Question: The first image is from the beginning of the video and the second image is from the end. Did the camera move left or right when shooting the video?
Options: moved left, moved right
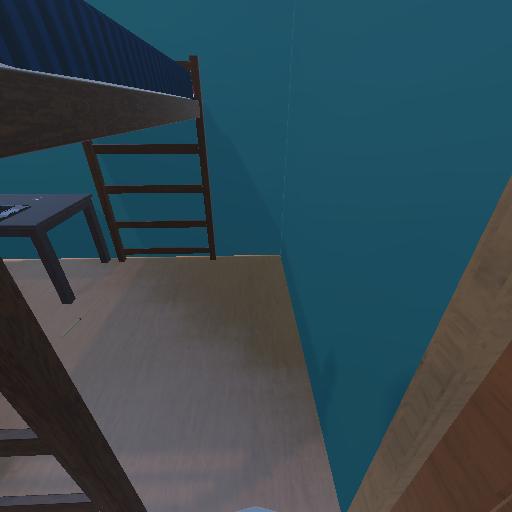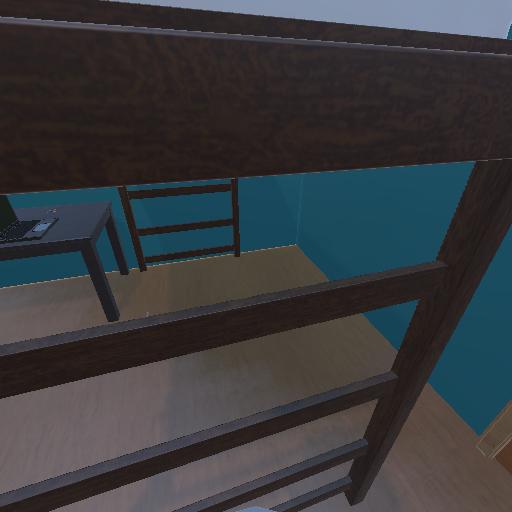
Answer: moved left